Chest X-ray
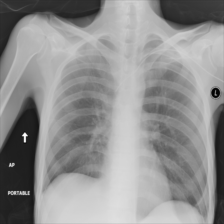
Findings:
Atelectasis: negative
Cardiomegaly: negative
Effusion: negative
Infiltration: negative
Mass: negative
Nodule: negative
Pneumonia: negative
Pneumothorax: negative
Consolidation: negative
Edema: negative
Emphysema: negative
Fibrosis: negative
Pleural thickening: negative
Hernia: negative